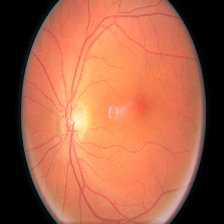
Diabetic retinopathy grade: Moderate